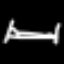
Label: bed